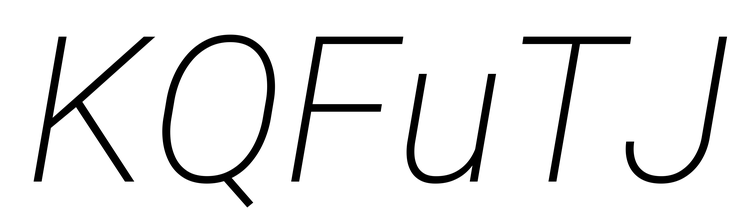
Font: Roboto-Italic_ExtraLight_Italic